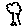
Label: tree